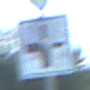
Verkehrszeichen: VerlaufVorfahrtsstrasse1
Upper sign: Vorfahrtsstrasse
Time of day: MorningAfternoon
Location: Outdoor (Nature)
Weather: PartlyCloudy
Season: NotSpecified
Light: Natural